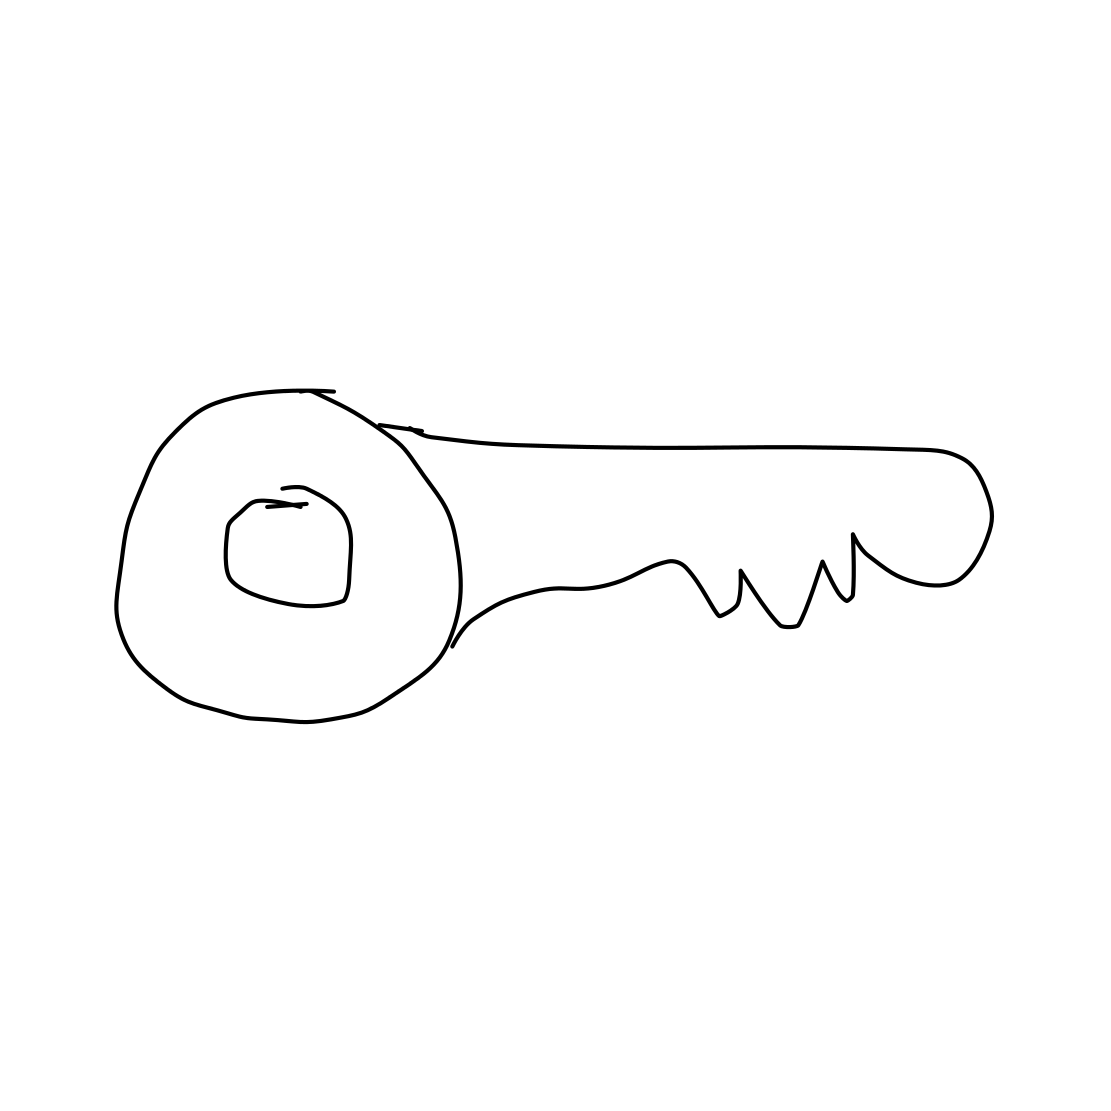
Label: key